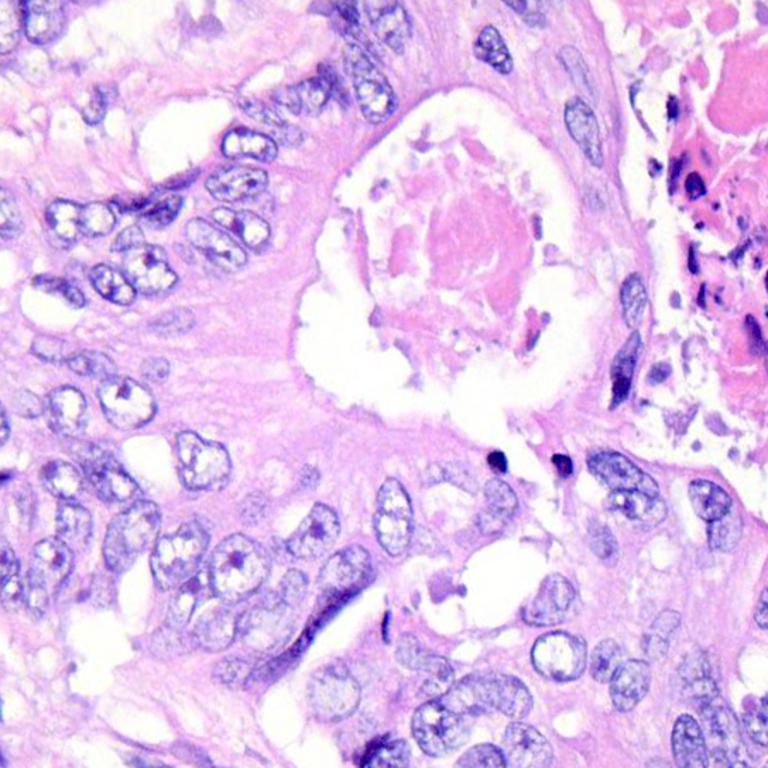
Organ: colon
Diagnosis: adenocarcinomas